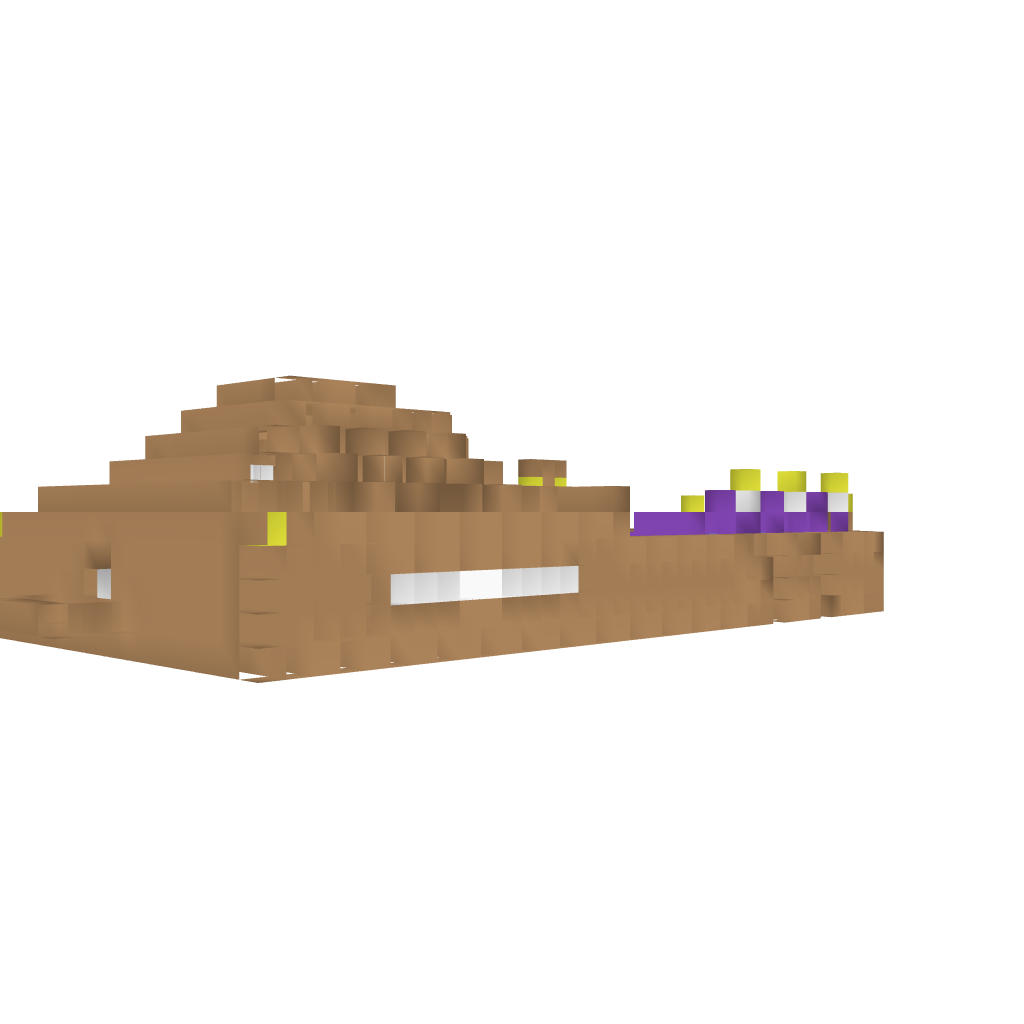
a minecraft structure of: Cannon Boat bad low quality